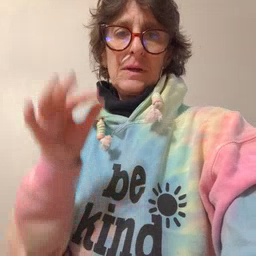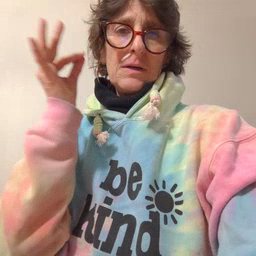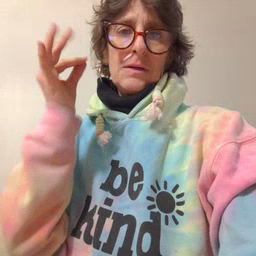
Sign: cat